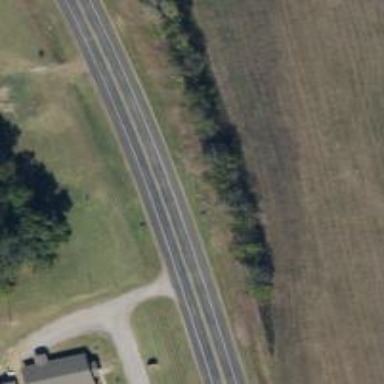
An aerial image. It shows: Primary highway.